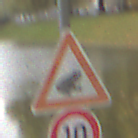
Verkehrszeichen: AmphibienwanderungLinks
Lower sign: Geschwindigkeit10
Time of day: MorningAfternoon
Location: Outdoor (Nature)
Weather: Overcast
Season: Autumn
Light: Natural